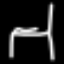
Label: chair